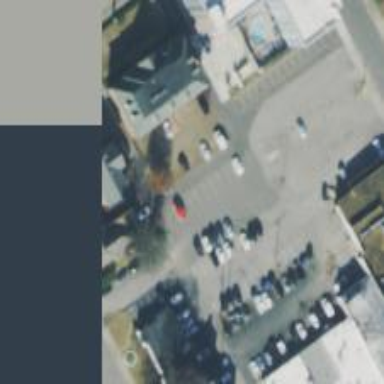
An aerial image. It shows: Parking area with surface.